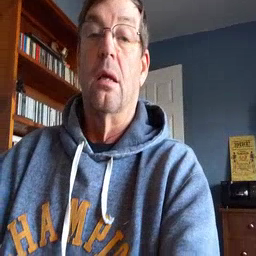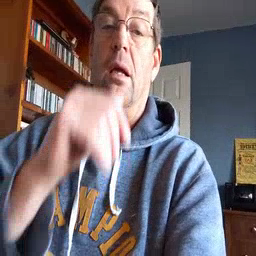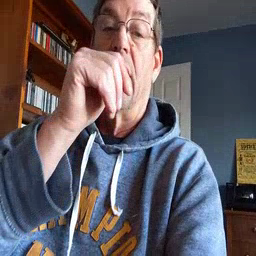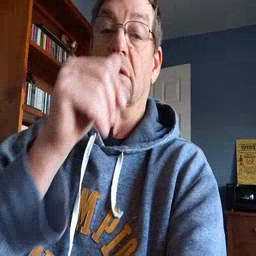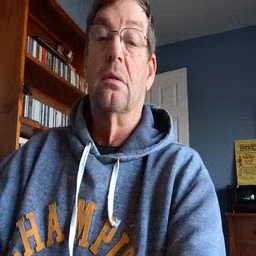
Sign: nuts